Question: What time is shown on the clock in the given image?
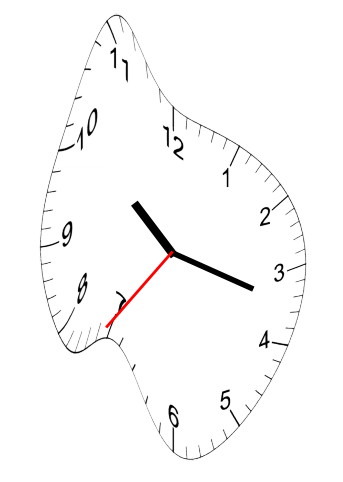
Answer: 10:17:36